Question: I already made a post for this question on biostars forum (<URL> but did not get a lot of replies.
I'm having difficulties to get a plot with a readable scale.
I have plotted transcriptomic data using R with package EMA. However 'genes names' (ordinate axis) are written too big and I can't see all gene names. I would like to have one gene name per compartment.

Here is my code:
'''
clustering.plot(tree= c.sample, tree.sup=c.gene, data=tpm.100,
dendro=TRUE, dendro.sup=TRUE, names=TRUE, names.sup=TRUE, names.dist=TRUE, trim.heatmap=0.99)
clustering.plot(tree= c.sample, tree.sup=c.gene, data=tpm.100,
legend=FALSE, legend.pos="bottomright",
dendro=FALSE, dendro.sup=FALSE,names.sup=TRUE, names.dist=TRUE,trim.heatmap=0.99)
'''
I have read EMA package documentation to play with different options without success.
I'm new with R, there should be some obvious things i'm missing
What can I do? Thank you for your help
#EDIT dataset : tpm.100
'''
"" "A" "B" "C" "D" "E" "F" "G" "H" "I" "J" "K" "L" "M" "N"
"LF2" 4.37251830280457 3.79337725046113 5.8250224504098 2.30957747745382 3.08873420659215 13.3845479391399 7.76189989467388 11.1917453986345 11.1499547797979 3.50848101796127 9.35082031987687 11.8092563942256 9.39724269010983 13.4332344012444
"EBNA-2" 12.8224558812328 12.0941500941692 15.988446711091 15.5203507138597 12.8903272040782 6.91729981008852 15.0404654572831 10.6780332384752 8.95432143980119 12.1414532204521 7.6323858075834 6.64751282673952 15.6987694735917 6.76982578248166
"LF3" 8.07288917658948 7.97217547871547 9.79184933859188 6.58792988904478 7.3123454856477 16.6208191486017 10.901403777756 10.7274513449236 14.1317626267484 8.03487961798245 12.3212304233878 15.4913892648681 10.5819483113427 15.4673569645312
"BHLF1" 16.8502732931535 16.8228581644784 11.0084088547388 9.51803772433279 16.2354205034282 10.4807477004206 14.6013477258031 12.9317467467272 11.3819039979617 17.0700682716697 11.4125724312503 11.2362127205754 12.8594916420447 11.2177499746744
"BFLF2" 13.4608208944838 13.5809913239752 6.99399231525033 5.36119926988005 13.4343314303174 13.4446872289686 11.4340642063672 9.34882889778184 10.1894668679053 13.2903078260655 9.45616459875228 11.3867471077814 9.8371751543237 13.1409545204513
"BLLF3" 11.4215890710942 11.8339658274478 6.17859136742252 4.23668308631416 11.5657481645114 11.9511676437658 9.08281262963373 6.47345090537718 8.81225002908133 11.6329496058154 7.50405842940241 9.86776990859038 8.4151529506793 11.5774278049559
"BSLF1" 11.4830932574661 11.4509550927501 5.71744600231917 4.31511410615241 11.2526939629061 11.7018322264504 9.28957725146196 7.25698263735948 8.4368304540121 10.9024391210252 7.32902066601871 9.78770043144742 8.06847012410754 10.9711033550742
"BDLF3" 15.0640166535793 15.4359210666724 7.49081416247697 6.42672761359542 15.1678365466212 14.4752480585655 12.1021415925091 11.3527435413787 12.8673824103585 15.0379397207531 11.4322369669153 13.5035860091829 11.4235897623221 15.<PHONE>
"BDLF2" 14.645161799132 14.8291230461073 7.17778489332052 6.04643183580975 14.5775957188173 13.8639590940418 11.5490028490375 10.9744593215665 12.4332202070541 14.7345037335209 10.9158992802533 12.9235848310228 10.9360360979946 14.3320713797249
"BdRF1" 14.6300840992101 14.6808535619118 9.70588084675716 8.52715882378042 14.3725022407391 15.1284558301654 12.0621457234822 10.783745051373 13.4212394971342 14.4119729461578 11.6739985229609 13.8366943163353 10.7008541032657 14.9323658489796
"BVRF2" 13.9363889368577 13.9832708609902 9.10544827534997 7.99151418663244 13.<PHONE> 14.4239976743599 11.3721870369945 10.1042302773056 12.7324981580645 13.6823471320035 10.9879584445416 13.<PHONE> 9.97538715911899 14.2494738903406
"LF1" 7.37347055160352 7.21586110457839 5.85731583915565 3.03103012216689 6.40418220550588 12.7406911121563 7.83885294725129 8.98762059716084 10.5044103795497 6.64117651233047 8.59326067410317 11.2312309802997 9.80085456830385 12.7078110227725
"BDLF1" 14.2298675354375 14.3512352813815 6.67068212866131 5.7760600216764 14.1587885853384 13.5866786105099 11.2508981523845 10.7492829214157 12.<PHONE> 14.4285754412389 10.5103997514352 12.5179976415627 10.2433937880859 13.9062206406208
"BFLF1" 12.1909567128106 12.<PHONE> 5.79858742171722 4.08457220768075 11.8034118551008 11.8455481979796 9.8456975609416 8.22868587508723 8.61386008722957 11.6699785063028 7.79510118273341 9.78505649862906 8.31071371075477 11.4391512097919
"BALF2" 12.4195849401503 12.4393331043235 7.15030405460852 6.77004503467537 13.1715367105801 13.5297487227477 11.0652960175896 9.26855960853991 10.4540557787732 13.1721615670981 9.36239165733958 11.8970332170916 9.86671635104554 13.1792915785353
"BILF2" 13.5450358447842 13.6516512258258 6.00382881485026 5.07315648593401 13.5574239482946 12.8253051745896 10.5970217921361 10.1592534495087 11.6094273190347 13.6743886169599 10.0392998847289 12.3495115812258 9.92367652694556 13.848971475521
"BDLF3.5" 12.0194826101976 12.1873990109322 6.05465519915957 3.77330127635333 11.4656510202535 12.3419666708778 8.32328573170721 8.1945847833941 10.5128462664389 11.5571988258961 8.84629717977968 11.4256559693168 9.37341654551581 13.1682327095981
"BVLF1" 11.2584470931878 11.1512775208181 4.64304484219212 3.38891387896081 9.60292364093599 10.817283759417 8.25309208617759 7.42384031107179 9.43092623695213 9.59602624617947 7.29345671491331 10.3797929379028 6.04439095686912 11.9956681522574
"BcLF1" 13.6003759774044 13.6183055841485 6.70693169726706 5.<PHONE> 13.4286436387982 13.8073405259498 10.7540413520744 10.1427217709832 12.<PHONE> 13.3774955050003 10.4973464357819 12.7719075958458 9.80888840375117 13.9297085214842
"BSLF2/BMLF1" 13.9039252721659 14.2322663029217 8.89066653096137 6.63851967128496 14.6986736475745 14.5226170505485 12.5311507107947 10.6410327548338 10.9200698979651 13.9586861056721 10.2920413819124 12.6521944680217 10.6339420978185 13.5879715693544
"BBLF2/BBLF3" 11.950300557113 12.1619602447135 6.69125355104806 4.79191730775496 12.8696576205451 13.0142815389708 9.92648869793656 8.81684607874448 9.80478936866043 12.4382803271852 8.70396063855999 11.<PHONE> 9.88218299046271 12.5354285310106
"BGLF2" 13.3623710691706 13.4104788785005 6.36023942742874 4.67943919044099 13.2842576052787 13.4565485920281 10.4564735856502 9.6150583249492 11.7333941170842 13.2134602569537 10.0960904546458 12.3860318827375 10.0294501463452 13.8198559321966
"BALF1" 10.5145193960372 10.4410002216072 5.87053303999058 7.1405781515786 11.1537820550881 11.6853191176866 8.9966262431786 6.4385977758241 8.30882057288123 10.2912168623372 7.46234325599958 9.94802608324567 6.7390578829886 10.7058067428639
"BMRF1" 14.1152182507594 14.2927562452732 10.5857940111977 8.37601004271499 14.2450973424259 14.2760251737669 12.8396541290431 10.2496270833946 11.5555638533083 14.1469725183779 10.6486335836721 12.9185209250317 11.8658979353826 14.0424412359552
"BMRF2" 14.2177298266499 14.3639097849643 10.4068951472432 8.36734302344797 14.3121897032098 14.2759857696733 12.8096591734831 10.2612887910671 11.4714295625048 14.1227579615761 10.7815472122573 12.8608407919042 11.9472799931969 13.9827331411507
"BZLF2" 14.4805808139649 14.6421143390049 6.13497132042548 5.81978385563811 14.5364487082944 11.9052540379064 11.3278400857649 11.4559461331552 11.0220347960826 14.4420169532726 9.80185696121673 11.6776026536966 10.6451850521319 12.5249289824521
"BZLF1" 12.519623215858 13.1951817657834 10.7686005074345 8.60524022199654 13.7851035772226 13.7549985480837 13.3579807523923 9.85307187869064 10.3714382413353 12.8866463853012 9.58641997452154 11.9983717157811 9.76924052751454 13.2067051855369
"BLLF2" 15.4980338343419 15.7201529312808 8.18413474735602 7.00983897711864 14.9533790473633 14.1321240082301 12.<PHONE> 11.5929613803653 12.4913566389436 15.2791010266154 11.2698030070434 13.1825845298884 11.6666510247968 14.4573742613165
"BGLF5" 12.4475700704094 12.6705933307583 6.77277776126228 4.91929640848377 13.2838319430579 13.6086969257822 10.5826718243184 9.40478275442196 10.4664528501335 12.7389586853993 9.3439720829389 11.7425040811136 9.90238356453211 13.0864233963949
"BGLF1" 11.8539332320053 11.8630135661487 5.16799491803662 3.2291441162384 11.6755639419767 12.1783719568108 9.0072924339344 7.99658971329771 10.1880444858947 11.5058321749303 8.65003570960647 11.0834721492857 8.89664443832515 12.7172877556998
"BXLF2" 12.5187508251637 12.5969553089217 6.34485416176162 4.07805742274939 11.9661718470134 12.9583140769234 9.63173422160519 9.1154896943838 10.8617823628509 12.0123511957027 9.32332220944915 11.731344918066 9.29206180758426 13.3612609507892
"BBRF3" 13.2782291852478 13.4108533476912 8.98099332974592 7.35271592330286 12.8353036949027 11.7744136784012 10.4003172379057 9.09209303697224 10.8966727268655 12.6061092344397 9.47549353061731 11.1841390071327 13.4179658471436 12.3950477813942
"BBLF1" 13.0893890407004 13.4847311678738 6.77126314633267 5.67073007186654 13.9339279591337 13.8937059020232 10.9645771269205 10.8022426362681 11.1822256642812 13.3007152872928 10.0025799752468 12.1222967935072 10.2238367591034 13.6711228231494
"BXLF1" 11.7553516878836 11.7318039140301 6.04230639513059 3.73375274438081 10.8339672039083 12.3788214826212 8.91133402561086 8.30733122432098 10.1424597389107 11.1157388154746 8.44641249962152 11.0783329597857 8.72045786563361 12.8195710740706
"BRLF1" 11.<PHONE> 11.4810656385613 4.98989078628398 3.90250260694187 11.2298688844237 11.8497412300212 9.08155567804356 8.16752124280478 8.92459117338834 10.6455291944735 7.52063635237617 9.874736855908 8.1637746926525 11.2370060487585
"BORF1" 13.2984306278184 13.2890055786176 9.37454697384844 7.72741596927339 13.1435195439407 13.4722757186152 10.9984358690712 9.70579239407929 11.1811235689284 13.3963492037452 10.0290745778053 11.9289424250264 11.1270748534511 13.2222683025578
"BFRF1" 13.5181839262851 13.4399655837393 8.84581798880857 7.54591289650281 13.0323131640914 13.3178674409401 10.7604866449453 9.07543945214957 11.6755717461234 13.4593662138162 10.6778584080796 12.1341301460724 10.2114053712997 13.2989399650273
"BWRF1" 14.0221542694012 13.2336707826122 17.2164890984615 16.0720598996948 14.0276366011152 15.3196787104397 16.2514940922214 11.7514779204362 17.4803333913642 13.4310897192916 17.5228686240165 17.2328204752755 16.2958286455045 15.825478891253
"BLLF1" 15.0334176969077 15.3067888767315 7.22761018162599 6.22310739057758 14.3971971442452 13.2147641480279 11.5314630446742 11.4075258751472 11.6546005376432 14.704391267564 10.<PHONE> 12.4459496587056 11.1940508198194 13.6261039146549
"BBLF4" 10.3781228604334 10.3924133017154 4.95156739045728 3.57725764212247 10.3610016228666 11.3340838788582 7.81071308383399 7.29953819795517 8.28575057039054 9.72259345201645 6.98155638478844 9.37086624259683 8.32691295983762 11.1529776011868
"BGLF4" 12.0131603467224 12.1659398674569 6.00963376377409 4.40342021801119 12.3764768084727 12.8314148062109 9.84743953227221 9.07087058739648 9.8495025051728 12.1771322390386 8.51352760456339 10.9937736221694 9.71270672645772 12.5714265933354
"BKRF4" 14.9581943439483 15.2291781629769 10.7693982258595 9.88256887718171 15.3874808499906 14.5790158371231 12.6754501211404 11.6796764611869 13.0068467574717 15.292962896562 11.6749681742731 13.6198735979011 14.3498535175597 14.5211760924503
"LMP-1" 13.8363365697641 13.3613161858941 15.<PHONE> 17.4040773659747 14.8207183832178 12.1529208364776 16.4612920246754 12.2936926627454 10.8255927391312 14.4883072177695 11.0078872757718 11.6849197274184 16.3259842545345 12.0151435949376
"BFRF3" 14.4357939272614 14.3850811557202 9.12655057876074 7.69330817450036 14.363531477278 13.9001249023181 12.2039179361338 10.839400867878 12.2302791746019 14.6218971482511 11.1252963576017 12.8669660195533 12.0105549445283 13.7608125470669
"BORF2" 13.7847905352146 13.6476908035678 9.78653265635389 7.9893477840498 13.674995087149 14.2461128522373 11.6472019847568 10.0965772343537 11.5793297265902 13.9197762959431 10.609663102241 12.5909970954446 11.2617061611682 13.6619677497167
"EBNA-LP" 14.5094290920931 13.5950158771815 17.9373361531585 17.1649008990777 14.5778999410817 15.9963954633167 16.3850007501793 12.3998508924688 17.8384077299256 14.4889102206759 18.0331403652695 17.5021273682608 17.0565606827836 16.1282633246753
"BDLF4" 11.6668972248964 11.7873131042084 5.49657962826022 2.93240173383099 11.2045744448637 11.9720525021949 8.66197916636122 8.6607019320674 9.96974357375614 11.0973431114032 8.31446042273025 10.8770369180613 8.96310062490054 12.6565018157728
"BGLF3.5" 12.1593941737835 12.2311883832087 5.37524358099535 3.75904157795662 12.4508365416615 12.7487088839974 9.63798940710171 9.37098835205305 9.88053834491713 12.2038980807986 8.41686857163979 11.0740256951291 9.4193362424188 12.6958501121303
"BALF4" 13.1419159025876 13.<PHONE> 9.48697068801813 7.32257138136308 12.6983191859201 13.0299741524318 11.2551737898631 11.364387828299 11.<PHONE> 12.4714736289101 9.71708612004277 11.6477616131993 9.77044002648233 13.0864948411916
"BKRF3" 14.2032255361488 14.2895068140996 10.1880029773147 9.34430804493519 14.595565461366 13.8727854379658 12.0644014804608 10.7943854675412 12.3655040209872 14.5710422349542 11.0470527851782 13.0240404476908 13.8789043405814 13.6930141737916
"BFRF1A" 13.0239868395962 12.8820993273369 8.851096467179 7.62352732816523 12.4749866670829 12.9584138809714 10.2650564597429 9.03791017689911 11.3944096975071 12.8320854613489 10.6633924532184 11.6955567599618 9.98300618038534 12.9527025192924
"BPLF1" 11.8779196463569 11.7101714770953 5.17923448156262 3.73908091728442 10.217113998085 9.67783495087775 7.93566922272801 7.36943182445607 8.07415724777891 10.5968982419998 6.55822047267264 8.82635145828855 7.27835862534265 9.74939061281017
"BLRF2" 14.<PHONE> 14.2460107887958 9.97218502571758 9.02316545517408 14.7042674138773 13.2347728394793 12.3894947110435 10.9066492103837 11.8626479307725 14.6057093651385 10.9091757351203 12.2873774761815 11.6163911023694 13.1421024628289
"BFRF2" 13.3988079919312 13.3081517444225 8.40871782164266 7.04298630693978 12.9660460186153 13.<PHONE> 10.8517475993511 9.02065413416408 11.3363821782634 13.353465138035 10.2212840436243 11.8447930090119 10.9777040156183 13.0530107326361
"BVRF1" 11.2988827700704 11.2324958705448 7.65758485613537 6.82171547026683 10.5519514241837 11.6065093765528 8.83459355295613 8.55903351071563 10.2491258714323 10.8009156812984 8.48702878758268 10.5173594622037 7.3652313419889 11.5955108151115
"BLRF1" 13.3269011186985 13.4675635342861 10.0463112790876 9.14424260051657 13.6058904556418 12.334868197167 11.4367105012718 7.92786033428452 11.4033257716271 13.4418923973025 10.4376432466363 11.6847608049531 11.4602842309167 12.8975368126299
"BHRF1" 14.253224610855 13.980715077419 15.1218305308819 15.5403819875485 14.6725237642832 16.7475525214221 15.5945638078695 12.5072513123843 18.439849143621 14.0131729612974 18.5464042578765 18.0558281251378 15.1627845714218 16.9337568533765
"BGLF3" 10.7285696811171 10.842247905875 4.02994503482535 2.76695076022337 10.3610388006675 10.6546666402622 8.0537888202123 8.06424509242489 8.43812624646238 10.3679990479899 6.98063036808677 9.48749327972435 8.73870953974285 10.7737422228938
"BILF1" 9.67979507461443 9.59049129242362 6.98186611500778 4.76273470925685 8.26256011492499 12.8144178938835 8.58376539075964 8.33165484132083 10.2353154179914 8.63597127975514 8.32784483900478 11.0712094684453 11.0502456169207 12.7975010039741
"RPMS1" 13.8911584420085 13.2111753135968 16.0802898990108 13.4014870275666 13.7452765187027 11.9744052235592 15.8072516441656 16.7236090998929 12.5807725610741 13.7555192690697 11.828318032638 11.7645378948297 14.8789219472393 11.6721179720909
"BCRF1.1" 10.4633813313568 10.523634636832 5.23603104966716 4.3968996292901 8.93112269974998 7.55278835041371 6.80685413153566 7.45530399068733 5.94676264253062 9.02970015357969 4.2204739611152 6.81171905677054 6.53678832787235 7.30071834920685
"BOLF1" 11.7523510131045 11.3861391315365 5.6663474007744 3.8599853338514 9.60336400126935 9.47531258769194 7.68415930765596 7.36268064455151 7.49787320576684 9.79570086547696 6.25224194801195 8.31948347914021 7.15222896865236 9.15061700971909
"A73" 15.1707601401788 14.8233423024058 17.4302081375097 14.7246155375155 14.5623637677622 13.2564693869433 16.5851208291714 17.5415337214298 13.4683729319225 14.8985051472883 12.9557634521613 12.7626930998141 15.4999568338412 12.8338083613847
"BXRF1" 11.3868161511054 11.2021612136006 9.60480615049878 7.16830076580365 10.3181280036061 11.0887710643221 8.75233319697803 6.12017082040728 10.4082385852702 10.5796274308928 9.17487151830344 10.2760491643278 6.62391303625027 11.3544616911367
"BARF0" 13.4196086075039 12.707561192615 15.1853797847026 12.5097722119748 13.1064993489849 11.5644702592517 15.2330727590537 15.8554868123753 11.4154326063908 13.0868350058141 10.8569610104558 10.953886770364 13.6013635942905 10.8197080319141
"BALF3" 12.4186593805434 11.8586325258206 10.2913684354405 7.86227076780212 11.0619877695394 11.487555367187 11.6512602302671 11.8469052704078 8.85062643471968 10.9503359415809 7.56833066128087 9.90687465508887 9.44999932686376 11.3044790376002
"BRRF2" 11.8530582416845 12.0090906429988 8.70936592844042 7.49290016892559 11.6111110072196 11.5736020732047 9.64065656304324 8.72016859733437 10.5874064678124 11.6858801838238 9.64589683460662 10.8121200983764 11.6589783889118 11.7529086452722
"BARF1.2" 10.1893685757045 10.1165006795364 7.99128447985966 6.91058501505408 10.7654367673785 9.99883786805724 9.20555299242449 8.37157343111392 8.90693507439191 10.1815423251985 7.37986561394391 9.08252054946554 5.5087160974939 9.80745890447346
"EBNA-3B/EBNA-3C" 13.6577819536416 13.8763886882739 12.8144070925741 10.7416507878708 10.1927706524147 8.32940828984798 11.7811420611792 7.992865382427 10.9177171412036 9.81968295467727 10.2974652360869 9.5744773169874 11.9468247516808 10.7675183508661
"BRRF1" 11.523862683888 11.8578914817611 8.93401645535641 8.01525766316903 11.4506235524292 11.911809485144 9.88092506334611 8.94019314939909 10.5707112636854 10.5904757922089 9.75405559378035 10.4470051451341 12.386819184416 12.3846804008292
"LMP-2B" 12.5127428639206 12.<PHONE> 13.963447958386 14.2461143117782 12.7214468973586 12.2070896146863 13.9573852178984 18.0421314352676 12.1398829332097 12.1833286010214 14.9357554302274 14.203248245257 15.0202315200856 13.8500436909897
"BBRF2" 12.0173723943176 11.9725990612981 9.49770654411359 8.31687190086296 11.0345667934862 11.0383939188241 9.91995544135413 8.16364258737046 10.4370843687665 10.7993619042373 9.09152875344965 10.1759779115972 13.6680727243191 11.6374442541826
"LMP-2A" 12.2614198633484 11.7731110232769 13.8505726895183 14.0291185484796 12.5726603310007 11.8848183306388 13.789917150239 17.6487402207548 11.8504170236588 12.0849808031166 14.5480972584652 13.8287577259728 14.6293621568884 13.4946968241985
"BKRF2" 12.8021842896225 12.9051838660956 10.703800816049 9.61544052807671 13.3534372605765 12.8442471492978 11.6986354007678 10.8822443388359 11.6019187813806 13.0127288056413 10.5436594068708 11.9545420961691 14.5705141248805 12.7297104727325
"BNLF2a" 14.<PHONE> 14.5648115953126 15.627420138679 17.9105169081198 15.9758768603297 14.7785511711824 16.9998898591266 13.1867041143995 12.5517534927328 15.7619767486311 12.2172038221044 13.9652791687812 16.7773336435092 14.5739765651185
"EBNA-3A" 13.5261288842902 13.6441695719583 12.2940498544562 10.3248767002703 10.4565252321896 10.2395951545488 11.3161568081138 8.01887155347027 10.8234681865165 10.2191057065881 10.486312096314 10.2628355595754 12.6789716681944 11.2474729408392
"BaRF1.1" 11.5143632366592 11.5247379629277 9.57131851390695 7.87214123495002 11.5746283416562 12.4036650041891 10.7584365787954 8.44013432267619 10.4466661892083 11.2394164309238 9.42736100308226 11.1087928510431 10.6301402787219 12.1435177805505
"BALF5" 11.2652146043959 10.733703589074 8.49883906996978 6.2215922129249 9.06100632059499 12.4205197833549 10.0478397441324 10.6507773464476 9.76010901842831 9.18953870315156 8.16433348137712 10.5985618763471 8.96195932055541 12.4050150570599
"BcRF1.2" 10.751155254366 10.5295782908455 9.33147507345346 6.62373032656138 9.64266498961866 10.3323612468993 9.11157065214385 6.5354202386595 10.1005870995364 9.45869565316021 8.45930769701399 9.59662767646299 6.16110648463473 10.6378103551596
"BBRF1" 11.1237305765991 11.0942012768623 8.93171114727267 7.79476909587258 10.1398466621808 9.93634727437349 9.1519159594182 7.00407059197787 9.9210595649652 10.0746243069256 8.53265706942628 9.34148547580504 13.1182763972876 10.7812718756883
"EBNA-1" 11.4044541396581 10.6587435006504 13.8908736119103 11.9039058574054 10.8169169512412 9.798691469002 12.7982051504752 12.5467186842168 12.1808079465559 10.1579084746448 12.0948549698248 11.1052599939321 15.5945833454739 12.0122613024627
"BGRF1/BDRF1" 11.643798810108 11.6954105540572 9.25101051522983 7.2474308881565 10.5786279726912 10.5357337425178 9.09477155628712 7.8609574972453 9.62841973972305 10.0675306679872 8.19625338829549 9.5437291206492 13.7534500437758 10.6743843485506
"BTRF1" 11.<PHONE> 11.1305639808595 9.83765410455105 7.12018772157739 11.<PHONE> 11.4613713478366 10.0801401022141 7.06135796902714 10.8224054867167 10.686011707017 9.49298319488775 10.6337453022771 6.83572873850483 11.7328760776643
"BNLF2b" 14.8731247882316 14.7063957258396 15.1371583788312 17.3731880547304 15.8753514928859 15.0388860726656 16.9663310081799 12.8217412473999 12.730643264106 15.6435192220812 12.2022048094347 14.3478360372367 16.5193182973491 14.9089638749887
"BNRF1" 12.7616872421229 12.7174263324682 10.910570031763 10.7457628638761 12.2832246424838 11.7738022067671 11.6300221007797 15.5136751962934 10.5375958168872 12.473664710412 11.4775911661836 12.0447502220917 11.9312684583932 12.3436687189333
'''
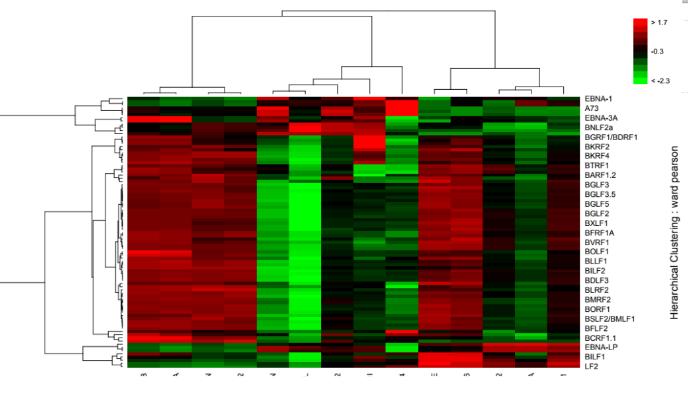
Answer: As a workaround you could follow <URL> by Dave Tang:
'''
install.packages(pheatmap)
library(pheatmap)
pheatmap(tpm.100)
'''
Also, <URL> is worth a look as it describes a full RNA-Seq pipeline in detail, not just the visualisation.